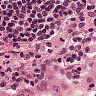
Metastatic tissue present: no